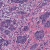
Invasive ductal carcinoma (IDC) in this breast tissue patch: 1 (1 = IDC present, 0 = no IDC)